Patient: sex M, age 75
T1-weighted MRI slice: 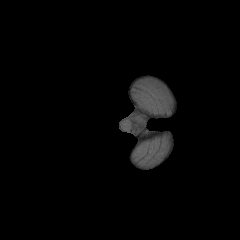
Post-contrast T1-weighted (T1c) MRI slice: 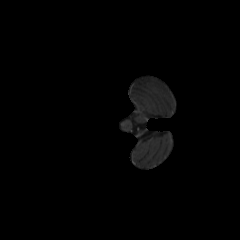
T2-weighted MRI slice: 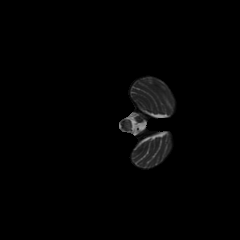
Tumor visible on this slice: no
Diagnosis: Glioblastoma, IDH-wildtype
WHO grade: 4